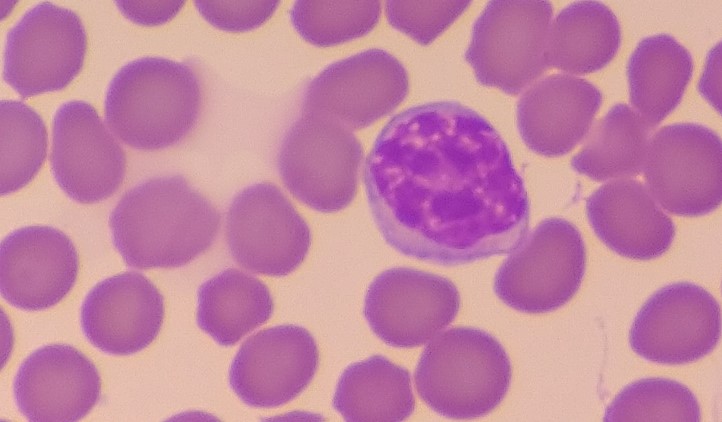
White blood cell type: Lymphocyte